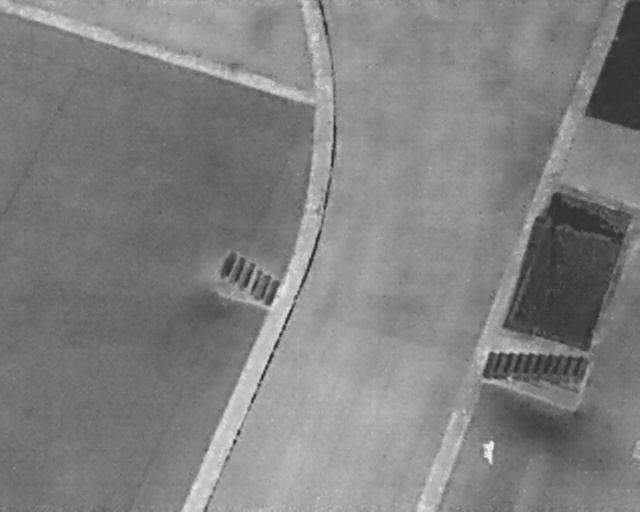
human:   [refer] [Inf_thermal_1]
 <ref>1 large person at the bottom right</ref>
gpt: <box>[[74, 86, 78, 89, 2]]</box>